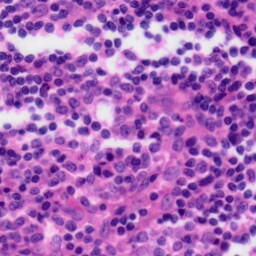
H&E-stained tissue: Tonsil